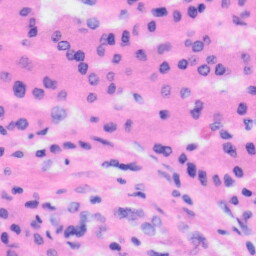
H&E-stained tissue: Liver